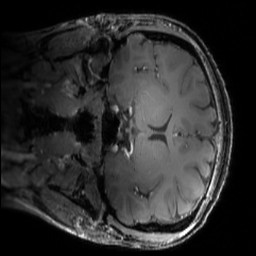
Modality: MP2RAGE
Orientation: coronal
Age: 21
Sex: female
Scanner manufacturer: siemens
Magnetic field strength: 6.98 T
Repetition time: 6 s
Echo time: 0.00283 s